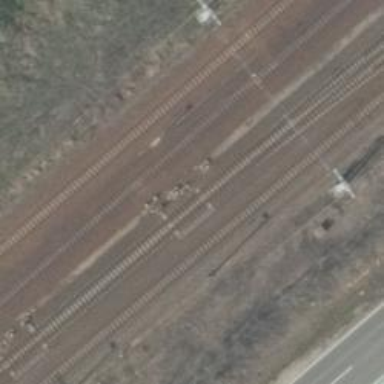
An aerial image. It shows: Railway switch.